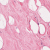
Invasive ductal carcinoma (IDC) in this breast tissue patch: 0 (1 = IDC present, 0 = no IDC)